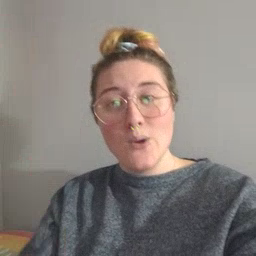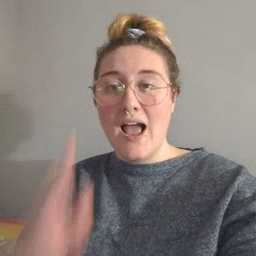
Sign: hello